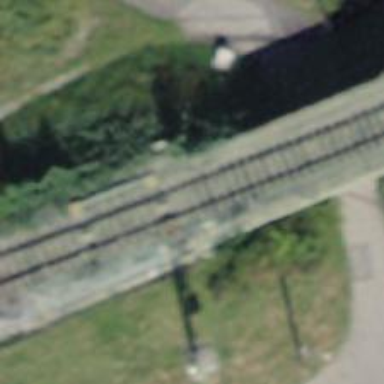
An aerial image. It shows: Railway bridge with electrified tracks and single contact line.